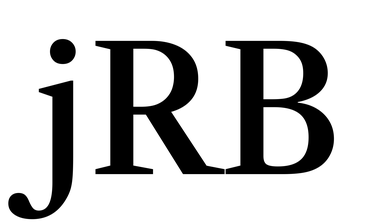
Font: LibreCaslonText_Medium